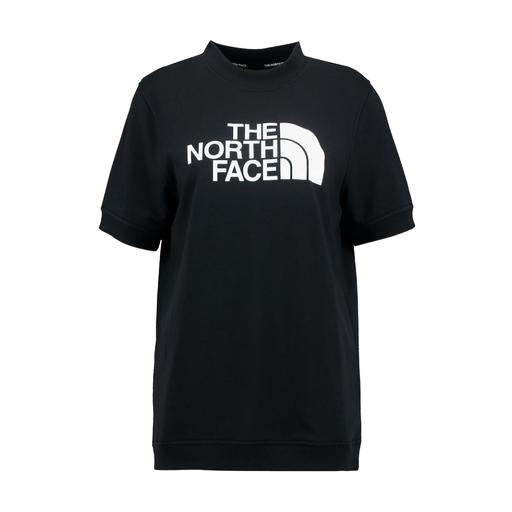
black short sleeve half dome tee, short sleeve half dome tee, large graphic and short sleeves, white background